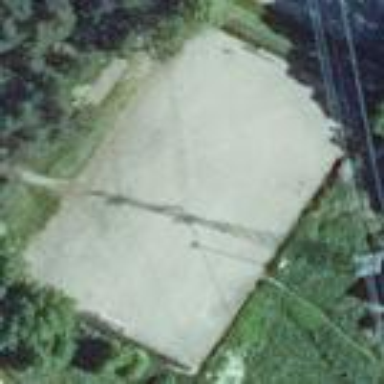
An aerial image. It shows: Soccer pitch with gravel surface for leisure sports.